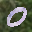
Label: 0